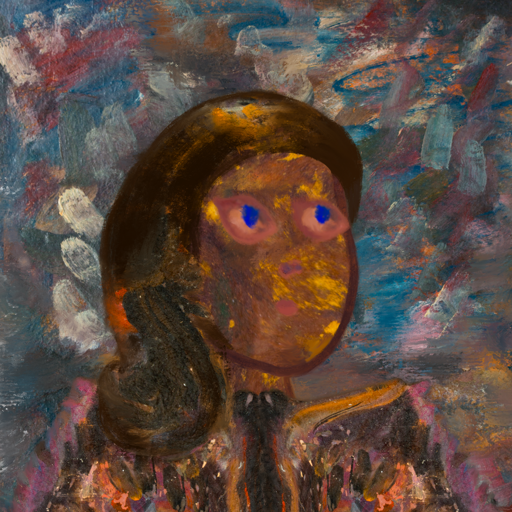
Background: Boggyland, Head And Neck Side: Comrade, Face Side: Mother_And_Son_Mother, Bust: Gypsy_Queen, Hair Side: Gypsy_Queen, Head Accessory: Blank, Second Necklace: Blank, Necklace: Blank, Baby: Blank